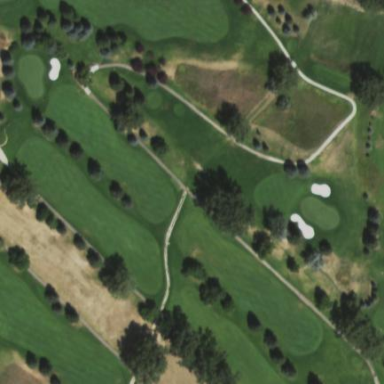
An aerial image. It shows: Golf fairway in the image.